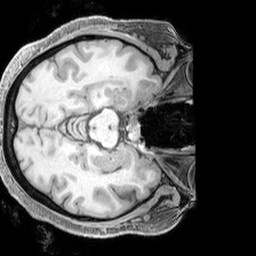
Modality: T1w
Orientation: axial
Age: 56
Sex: female
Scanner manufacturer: siemens
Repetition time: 2.3 s
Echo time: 0.00226 s